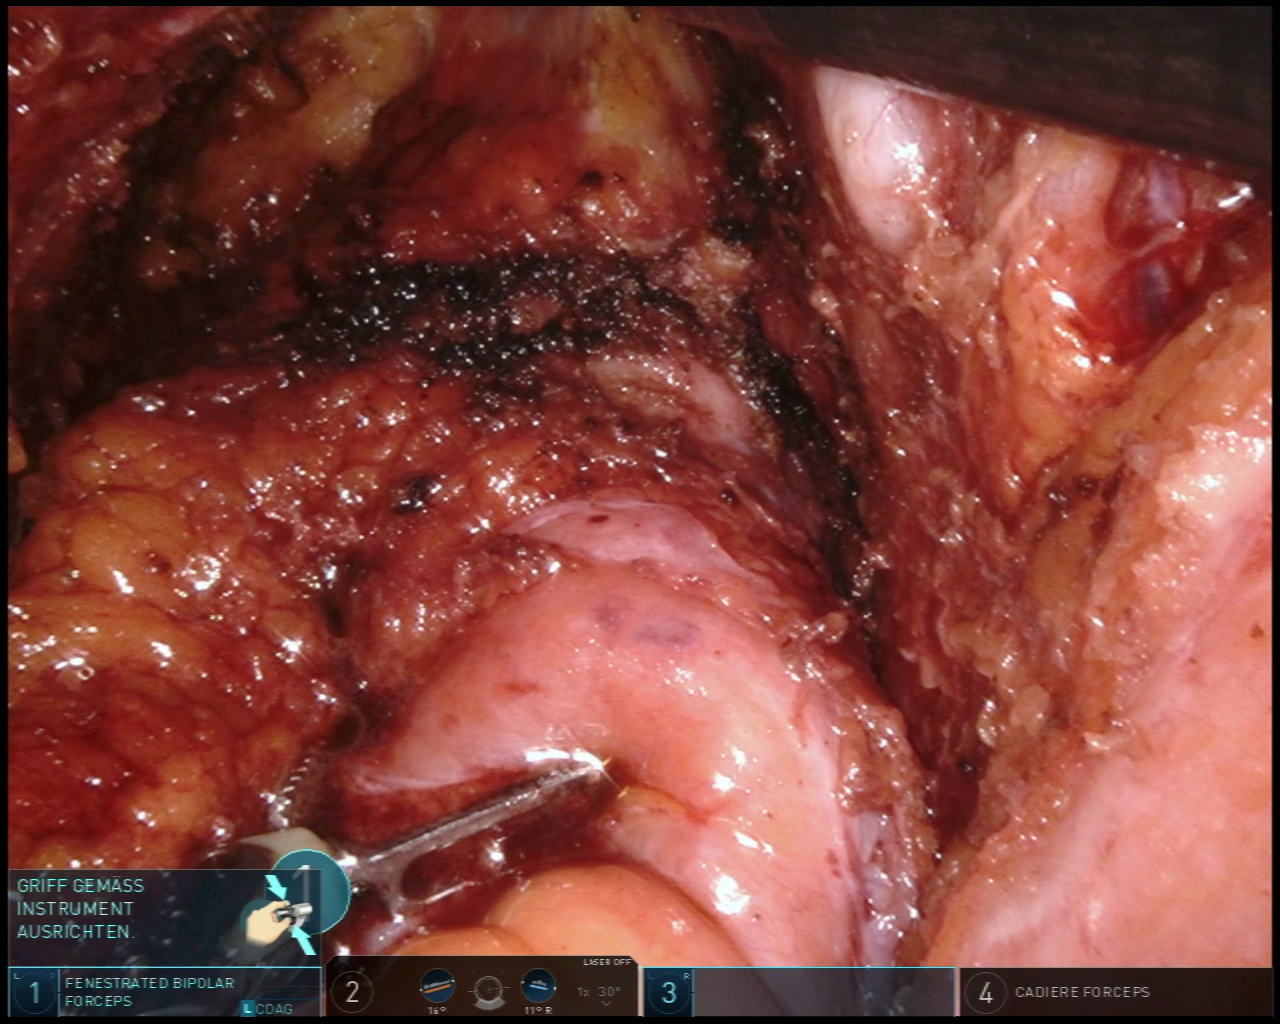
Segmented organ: vesicular_glands
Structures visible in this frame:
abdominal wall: no
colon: no
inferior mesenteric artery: no
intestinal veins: no
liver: no
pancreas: no
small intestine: no
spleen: no
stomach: no
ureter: no
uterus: no
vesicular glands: yes